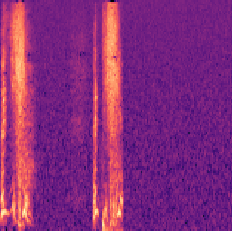
Sound class: Person sneeze